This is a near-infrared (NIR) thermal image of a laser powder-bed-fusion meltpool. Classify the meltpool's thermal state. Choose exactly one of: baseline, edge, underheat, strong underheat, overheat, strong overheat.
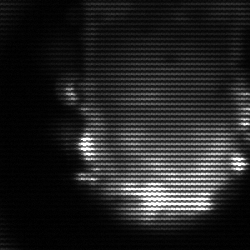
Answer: baseline